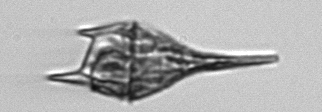
Label: Tripos_lineatus